Question: I was building an simple application using spring roo. After doing certain job, I have removed roo completely.
So here is my controller methods for creating new data..
'''
@RequestMapping(params = "form", produces = "text/html")
public String createForm(Model uiModel) {
populateEditForm(uiModel, new PatientDetails());
return "patientdetailses/create";
}
@RequestMapping(method = RequestMethod.POST, produces = "text/html")
public String create(@Valid PatientDetails patientDetails,
BindingResult bindingResult, Model uiModel,
HttpServletRequest httpServletRequest) {
if (bindingResult.hasErrors()) {
populateEditForm(uiModel, patientDetails);
return "patientdetailses/create";
}
uiModel.asMap().clear();
patientDetailsService
.savePatientDetails(setCurrentUser(patientDetails));
return "redirect:/patientdetailses/"
+ encodeUrlPathSegment(patientDetails.getId().toString(),
httpServletRequest);
}
void populateEditForm(Model uiModel, PatientDetails patientDetails) {
uiModel.addAttribute("patientDetails", patientDetails);
addDateTimeFormatPatterns(uiModel);
uiModel.addAttribute("sexes", Arrays.asList(Sex.values()));
uiModel.addAttribute("typeOfPatients",
typeOfPatientService.findAllTypeOfPatients());
}
'''
my domain:
'''
public class PatientDetails {
@NotNull
@NotBlank
@NotEmpty
@Size(max = 40)
private String firstName;
@NotNull
@NotBlank
@NotEmpty
@Size(max = 40)
private String lastName;
@Size(max = 40)
private String middleName;
@Size(max = 200)
@NotNull
@NotBlank
@NotEmpty
private String address;
@NotNull
@NotBlank
@NotEmpty
private String city;
@NotNull
private String province;
@NotNull
@Size(max = 5)
private String postalCode;
@NotNull
@Email
@Size(max = 100)
private String email;
@Size(max = 12)
private String homePhone;
@Size(max = 12)
private String workPhone;
@NotNull
private Sex sex;
@Past
@Temporal(TemporalType.TIMESTAMP)
@DateTimeFormat(style = "M-")
@NotNull
private Date dateOfBirth;
@NotNull
@Size(max = 10)
private String socialSecurityName;
@NotNull
@Size(max = 100)
private String occupation;
@ManyToOne
private TypeOfPatient typeOfPatient;
@ManyToOne
private User users;
}
'''
and the views :
'''
<div xmlns:c="http://java.sun.com/jsp/jstl/core" xmlns:field="urn:jsptagdir:/WEB-INF/tags/form/fields" xmlns:form="urn:jsptagdir:/WEB-INF/tags/form" xmlns:jsp="http://java.sun.com/JSP/Page" xmlns:spring="http://www.springframework.org/tags" version="2.0">
<jsp:directive.page contentType="text/html;charset=UTF-8"/>
<jsp:output omit-xml-declaration="yes"/>
<form:create id="fc_com_simplemed_npc_domain_PatientDetails" modelAttribute="patientDetails" path="/patientdetailses" render="${empty dependencies}" z="8/olU0ivxZlcCzNCDYriOP+hE2U=">
<field:input field="firstName" id="c_com_simplemed_npc_domain_PatientDetails_firstName" required="true" z="user-managed"/>
<field:input field="lastName" id="c_com_simplemed_npc_domain_PatientDetails_lastName" required="true" z="user-managed"/>
<field:input field="middleName" id="c_com_simplemed_npc_domain_PatientDetails_middleName" z="user-managed"/>
<field:textarea field="address" id="c_com_simplemed_npc_domain_PatientDetails_address" required="true" z="0CYYBU4YKijB7hQ3Npq7QXHb2ys="/>
<field:input field="city" id="c_com_simplemed_npc_domain_PatientDetails_city" required="true" z="pQoSTWOVKlwKWZV5OlKvsCwQt6M="/>
<field:input field="province" id="c_com_simplemed_npc_domain_PatientDetails_province" required="true" z="7hzMJ6GrQfV6YMHTSNpUIw2z508="/>
<field:input field="postalCode" id="c_com_simplemed_npc_domain_PatientDetails_postalCode" max="5" required="true" z="QttQ/Av8Y2LXLPjpc88NRqtu7kI="/>
<field:input field="email" id="c_com_simplemed_npc_domain_PatientDetails_email" required="true" validationMessageCode="field_invalid_email" z="user-managed"/>
<field:input field="homePhone" id="c_com_simplemed_npc_domain_PatientDetails_homePhone" max="12" z="pBKxDLFxHZKsvHUjMqozutbbkug="/>
<field:input field="workPhone" id="c_com_simplemed_npc_domain_PatientDetails_workPhone" max="12" z="LViJ3WNDosJPBWk6AGJmcZrnjfw="/>
<field:select field="sex" id="c_com_simplemed_npc_domain_PatientDetails_sex" items="${sexes}" path="sexes" required="true" z="OjuzCMOizRZlHrPGgWVrV6wnR0k="/>
<field:datetime dateTimePattern="${patientDetails_dateofbirth_date_format}" field="dateOfBirth" id="c_com_simplemed_npc_domain_PatientDetails_dateOfBirth" past="true" required="true" z="tthi2TXacQkSlyRj+QX9HsbzaIs="/>
<field:input field="socialSecurityName" id="c_com_simplemed_npc_domain_PatientDetails_socialSecurityName" max="10" required="true" z="lKuMt6y/W4VI1dJEiW3gk5ZvK3c="/>
<field:textarea field="occupation" id="c_com_simplemed_npc_domain_PatientDetails_occupation" required="true" z="WfCTmH7Nkt3bMfkJ1HNpkqe+aa8="/>
<field:select field="typeOfPatient" id="c_com_simplemed_npc_domain_PatientDetails_typeOfPatient" itemValue="id" itemLabel="patientTypeName" required="true" items="${typeOfPatients}" path="/typeofpatients" z="Uj2xfoaPX5/gkwXb9WBxdzAfN/4="/>
</form:create>
<form:dependency dependencies="${dependencies}" id="d_com_simplemed_npc_domain_PatientDetails" render="${not empty dependencies}" z="OEZW6AYtVJ5mEmMbn24lHjWtPp4="/>
'''
I'm getting errors while submitting forms

Can anyone please help me on this...
Thanks in Advance.
Edit:
TypeOfPatient Class:
'''
public class TypeOfPatient {
@NotNull
private String patientTypeName;
@NotNull
@Size(max=1024)
private String decriptions;
@Override
public String toString() {
return patientTypeName;
}
'''
}
My Conversion Code :
'''
@Autowired
TypeOfPatientService typeOfPatientService;
public Converter<String, TypeOfPatient> getStringToTypeOfPatientConverter() {
return new Converter<String, TypeOfPatient>() {
@Override
public TypeOfPatient convert(String id) {
return typeOfPatientService.findTypeOfPatient(Long
.parseLong(id));
}
};
}
'''
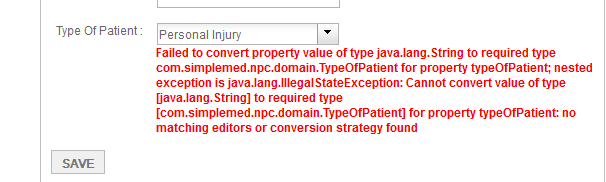
Answer: You basically have to provide a <URL>.
According to your comments you use '<mvc:annotation-driven conversion-service="applicationConversionService"/>'. If that's something like <URL>, below code should work:
'''
public class ApplicationConversionServiceFactoryBean
extends FormattingConversionServiceFactoryBean {
@Autowired
TypeOfPatientService typeOfPatientService;
@Override
protected void installFormatters(FormatterRegistry registry) {
registry.addConverter(getStringToTypeOfPatientConverter());
super.installFormatters(registry);
}
public Converter<String, TypeOfPatient> getStringToTypeOfPatientConverter() {
return new Converter<String, TypeOfPatient>() {
@Override
public TypeOfPatient convert(String id) {
return typeOfPatientService.findTypeOfPatient(Long.parseLong(id));
}
};
}
}
'''